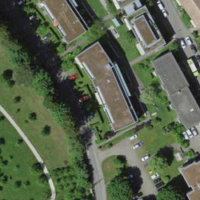
EUNIS habitat code: 54
Species observed at this site:
Cardamine pratensis
Veronica filiformis
Cotinus coggygria